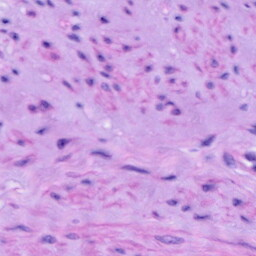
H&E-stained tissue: Cervix